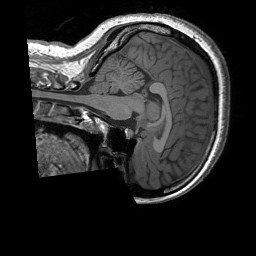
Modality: T1w
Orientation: sagittal
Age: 22
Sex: female
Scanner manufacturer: siemens
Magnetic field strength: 3 T
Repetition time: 1.9 s
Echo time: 0.00252 s